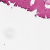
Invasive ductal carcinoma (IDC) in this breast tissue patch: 0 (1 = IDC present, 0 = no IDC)